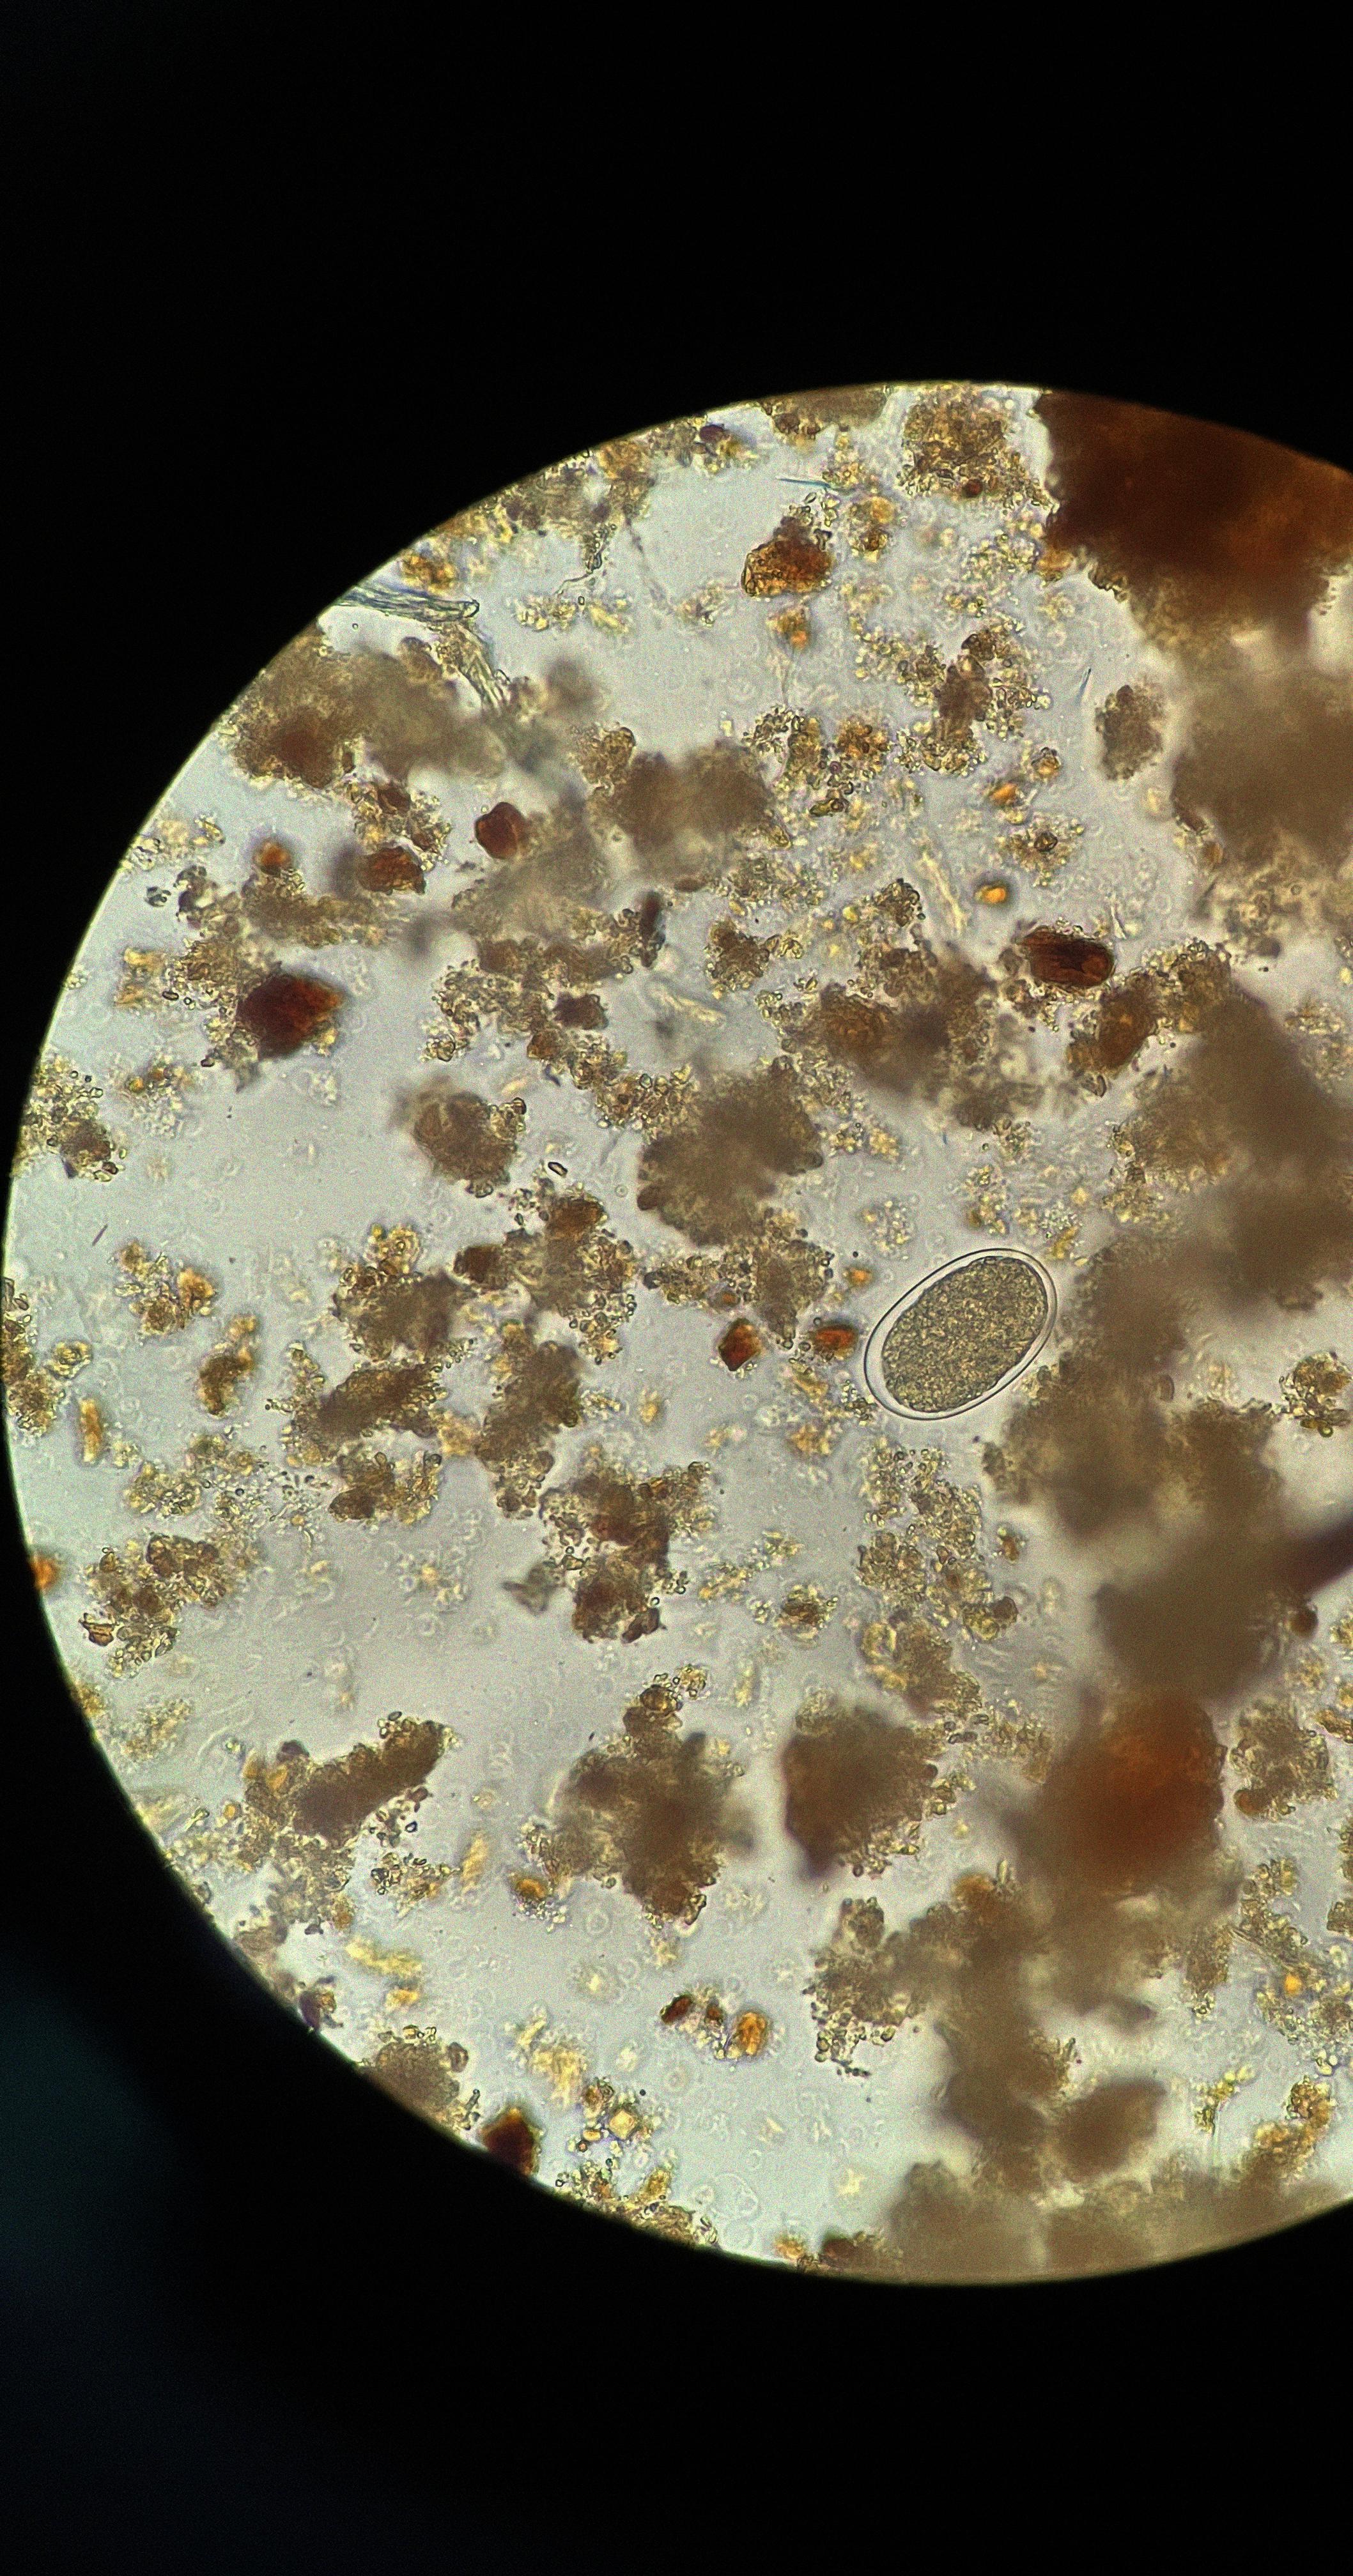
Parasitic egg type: Hookworm egg